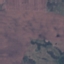
Land use / land cover: Pasture